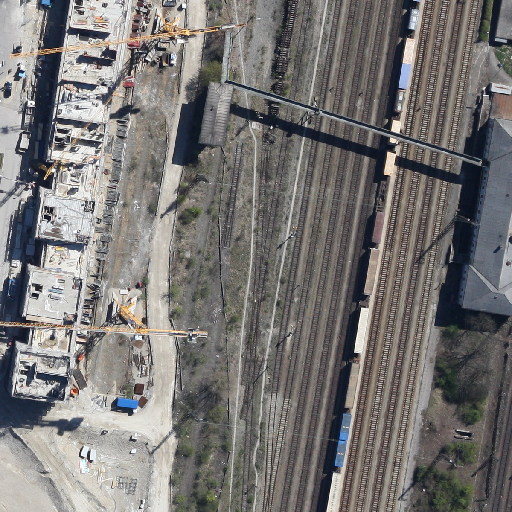
Referring expression: vehicle